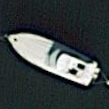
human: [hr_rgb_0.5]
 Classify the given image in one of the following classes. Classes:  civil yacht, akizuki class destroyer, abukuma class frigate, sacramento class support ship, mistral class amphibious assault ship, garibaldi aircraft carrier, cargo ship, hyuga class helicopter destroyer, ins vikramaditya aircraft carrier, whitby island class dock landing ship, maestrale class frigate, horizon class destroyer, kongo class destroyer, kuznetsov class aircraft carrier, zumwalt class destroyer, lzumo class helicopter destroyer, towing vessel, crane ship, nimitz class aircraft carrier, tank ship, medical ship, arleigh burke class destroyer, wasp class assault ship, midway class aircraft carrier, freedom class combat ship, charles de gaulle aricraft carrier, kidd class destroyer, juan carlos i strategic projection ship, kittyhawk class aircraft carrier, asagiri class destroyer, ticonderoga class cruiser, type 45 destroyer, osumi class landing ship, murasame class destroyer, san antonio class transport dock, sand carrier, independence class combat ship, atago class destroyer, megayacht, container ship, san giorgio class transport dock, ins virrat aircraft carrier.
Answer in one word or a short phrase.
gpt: Civil yacht